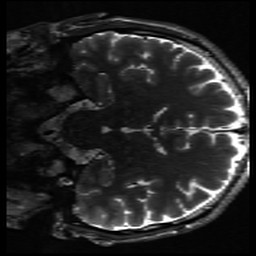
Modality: inplaneT2
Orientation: coronal